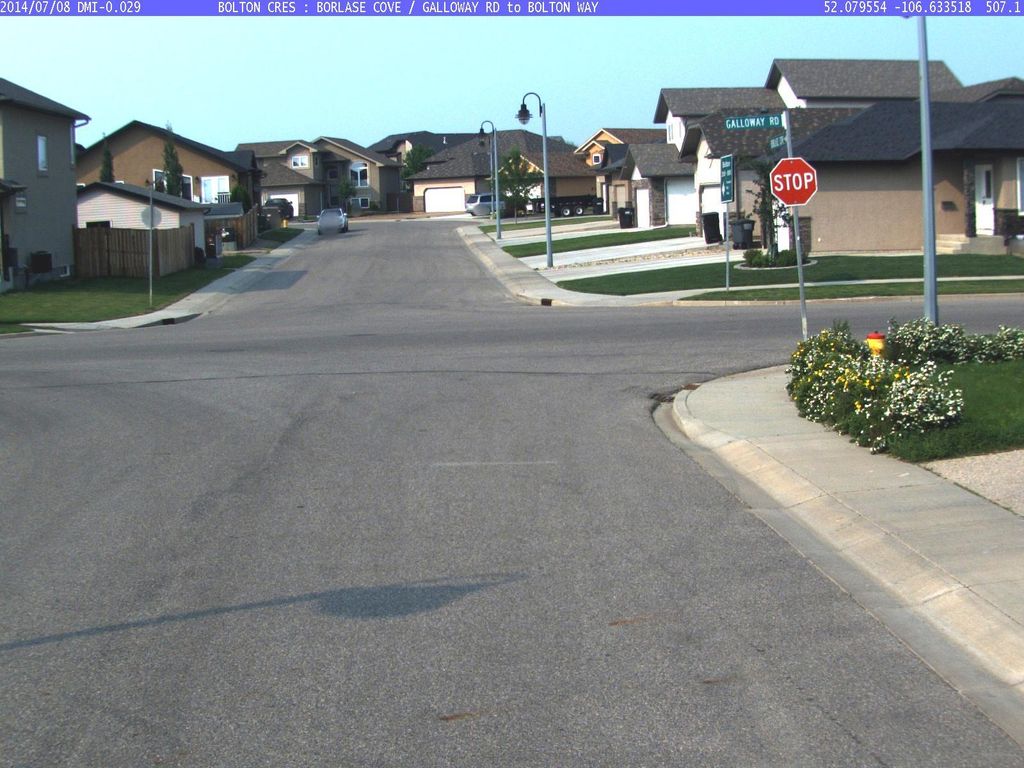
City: saskatoon